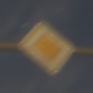
Verkehrszeichen: Vorfahrtsstrasse
Umgebung: Outdoor, Urban
Tageszeit: Night
Wetter: PartlyCloudy
Licht: Artificial
Jahreszeit: NotSpecified
Kontrast: HighContrast